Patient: sex M, age 60
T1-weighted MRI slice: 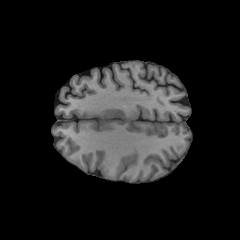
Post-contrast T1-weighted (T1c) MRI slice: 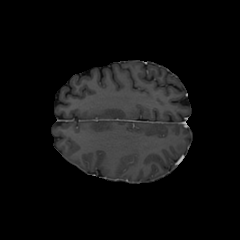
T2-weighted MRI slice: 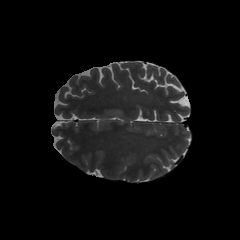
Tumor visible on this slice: no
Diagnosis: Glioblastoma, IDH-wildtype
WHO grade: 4